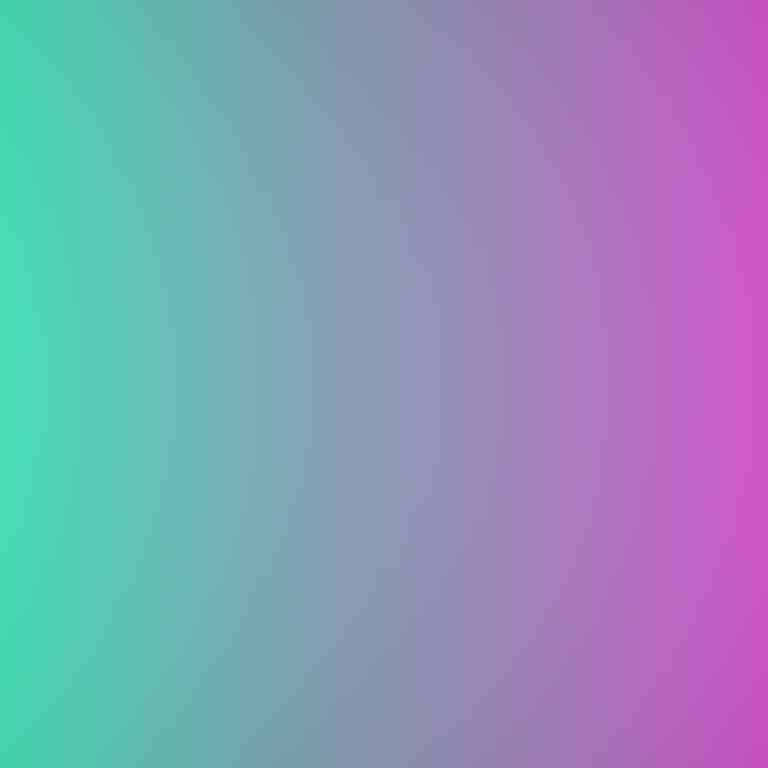
Abstract light effect, smooth gradient from teal to magenta, calm atmosphere, soft blend, no room, no furniture, no objects.